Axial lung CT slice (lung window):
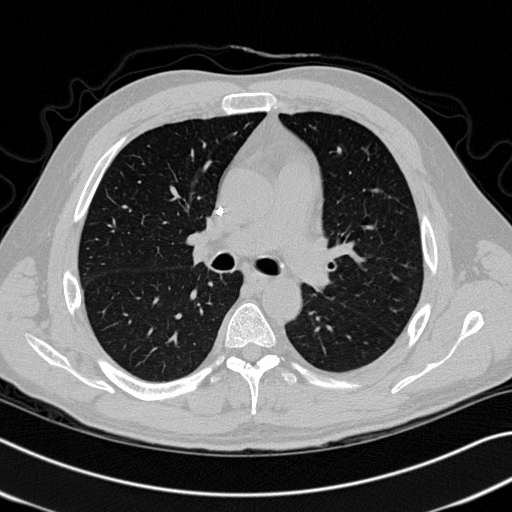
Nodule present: no